Interaction volume radius: 10 \u00c5
Interaction volume height: 15 \u00c5
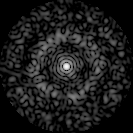
Disorder parameter: 0.8362